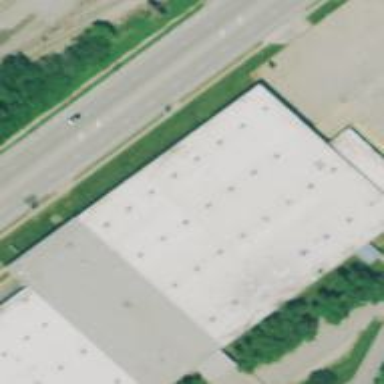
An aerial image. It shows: Warehouse.